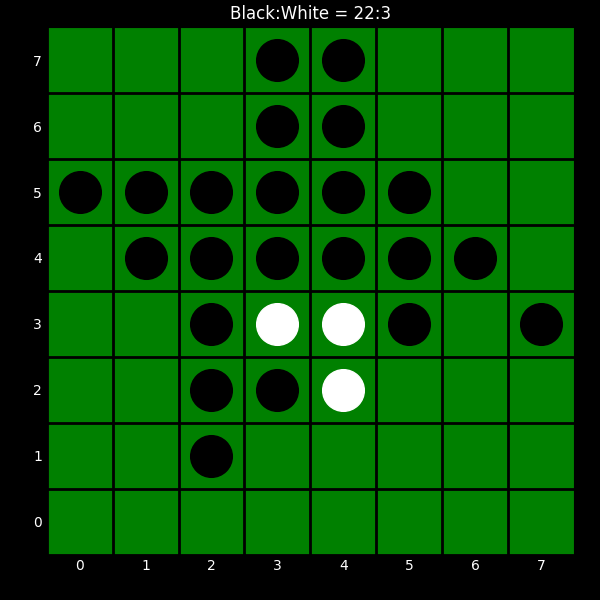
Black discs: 22
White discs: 3